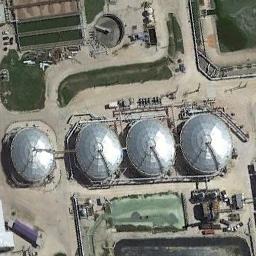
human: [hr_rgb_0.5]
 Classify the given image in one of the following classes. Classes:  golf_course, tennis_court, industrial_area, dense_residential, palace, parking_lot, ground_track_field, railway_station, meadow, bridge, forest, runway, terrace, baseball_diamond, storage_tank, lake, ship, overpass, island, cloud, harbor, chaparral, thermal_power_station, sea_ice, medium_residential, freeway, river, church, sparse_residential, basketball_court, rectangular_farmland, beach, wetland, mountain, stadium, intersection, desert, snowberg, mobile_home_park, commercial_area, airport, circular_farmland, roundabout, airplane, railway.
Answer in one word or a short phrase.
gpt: storage_tank